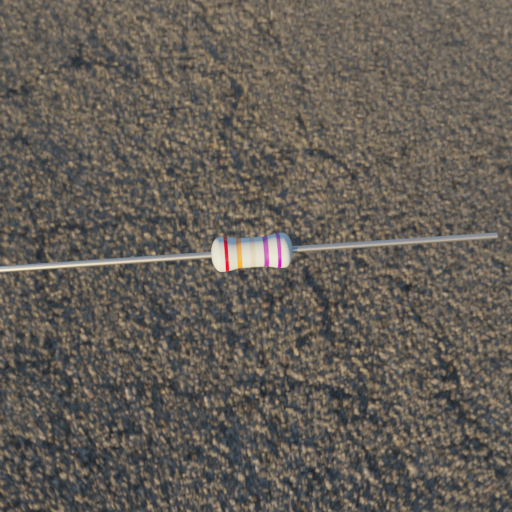
Resistor colour bands (in order): red, orange, silver, violet, violet